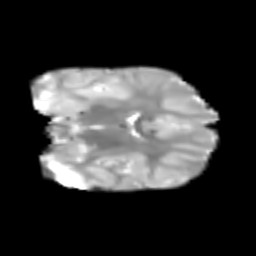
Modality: T2w
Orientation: coronal
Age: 6
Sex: male
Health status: healthy